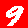
Digit: 9